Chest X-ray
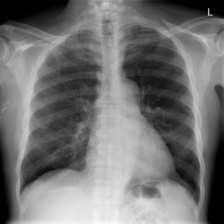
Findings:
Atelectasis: negative
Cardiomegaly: negative
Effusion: negative
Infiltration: negative
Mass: negative
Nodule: negative
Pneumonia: negative
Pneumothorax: negative
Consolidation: negative
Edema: negative
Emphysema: negative
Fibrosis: negative
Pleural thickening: negative
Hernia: negative